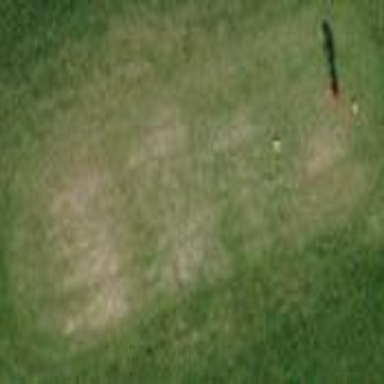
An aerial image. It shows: Grass area designated as golf tee.